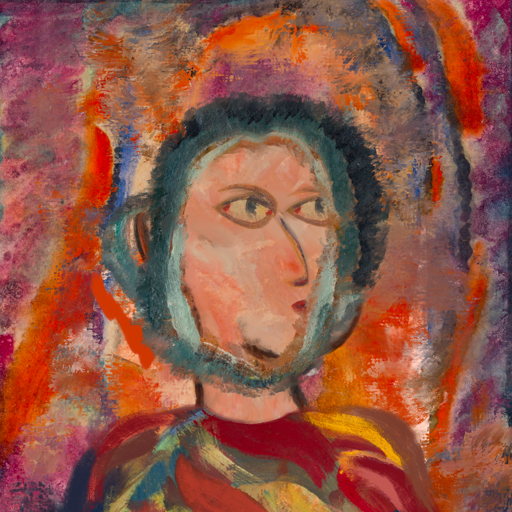
Background: Experience, Head And Neck Side: Roy_Bahadur, Face Side: GypsyMother, Bust: Mother_And_Son_Son, Hair Side: Boggyland, Head Accessory: Blank, Second Necklace: Blank, Necklace: Blank, Baby: Blank